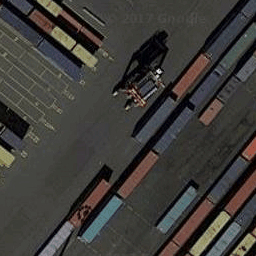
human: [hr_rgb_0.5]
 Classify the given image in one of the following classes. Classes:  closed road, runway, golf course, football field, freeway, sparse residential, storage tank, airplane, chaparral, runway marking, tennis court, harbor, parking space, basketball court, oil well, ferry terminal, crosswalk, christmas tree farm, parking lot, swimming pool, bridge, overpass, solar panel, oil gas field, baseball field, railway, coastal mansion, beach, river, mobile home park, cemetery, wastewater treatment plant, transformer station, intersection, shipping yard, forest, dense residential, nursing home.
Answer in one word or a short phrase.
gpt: shipping yard